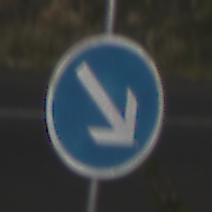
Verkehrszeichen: VorgeschriebeneVorbeifahrtRechts
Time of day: MorningAfternoon
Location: Outdoor (RoadRail)
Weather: PartlyCloudy
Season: NotSpecified
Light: Natural